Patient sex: M
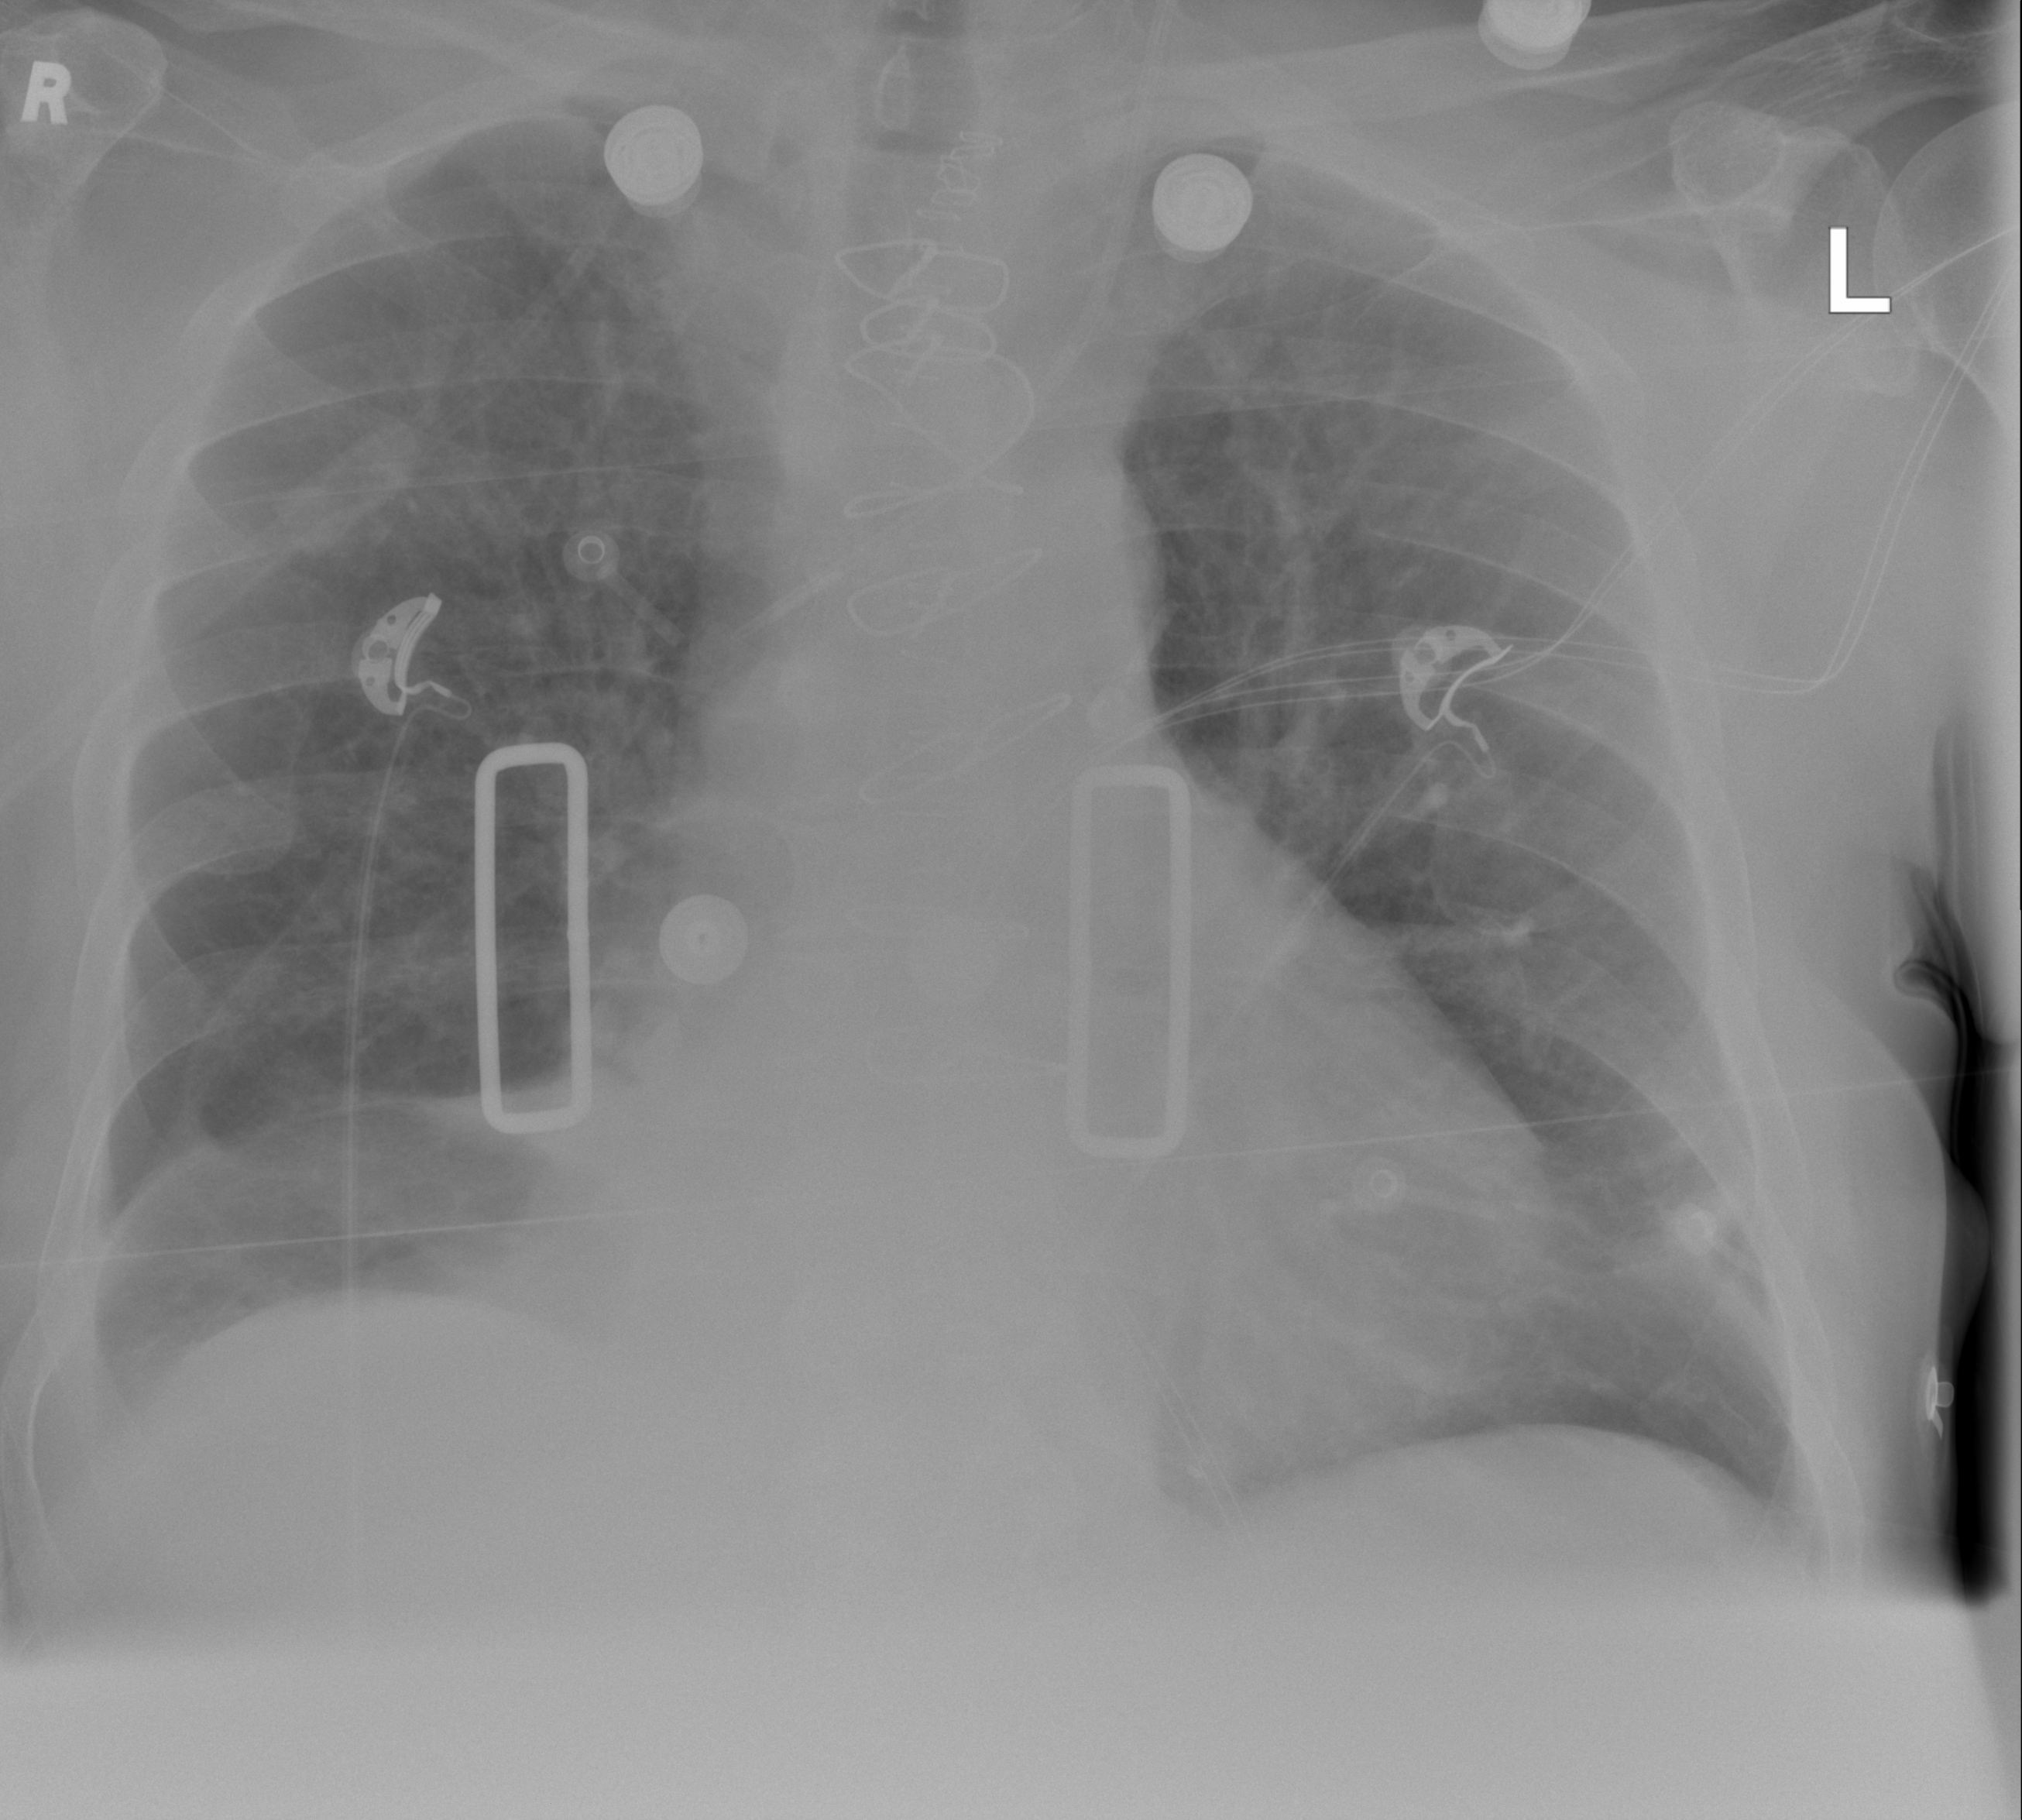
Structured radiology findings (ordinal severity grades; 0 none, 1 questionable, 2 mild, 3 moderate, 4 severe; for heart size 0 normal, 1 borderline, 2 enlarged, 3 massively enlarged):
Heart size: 2
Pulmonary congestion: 2
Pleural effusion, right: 2
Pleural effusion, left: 0
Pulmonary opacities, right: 0
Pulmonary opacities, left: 0
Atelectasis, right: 2
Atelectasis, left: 0